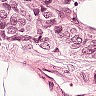
Metastatic tissue present: yes